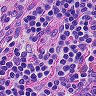
Metastatic tissue present: no